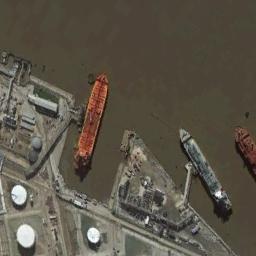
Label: ship